Question: I want to display text with directwrite in a specified rectangle and with a specified font size, the text outside the rect should be cutted off.
By searching I found something about CreateTextLayout but it looked like it isn't possible to define the font size with it.

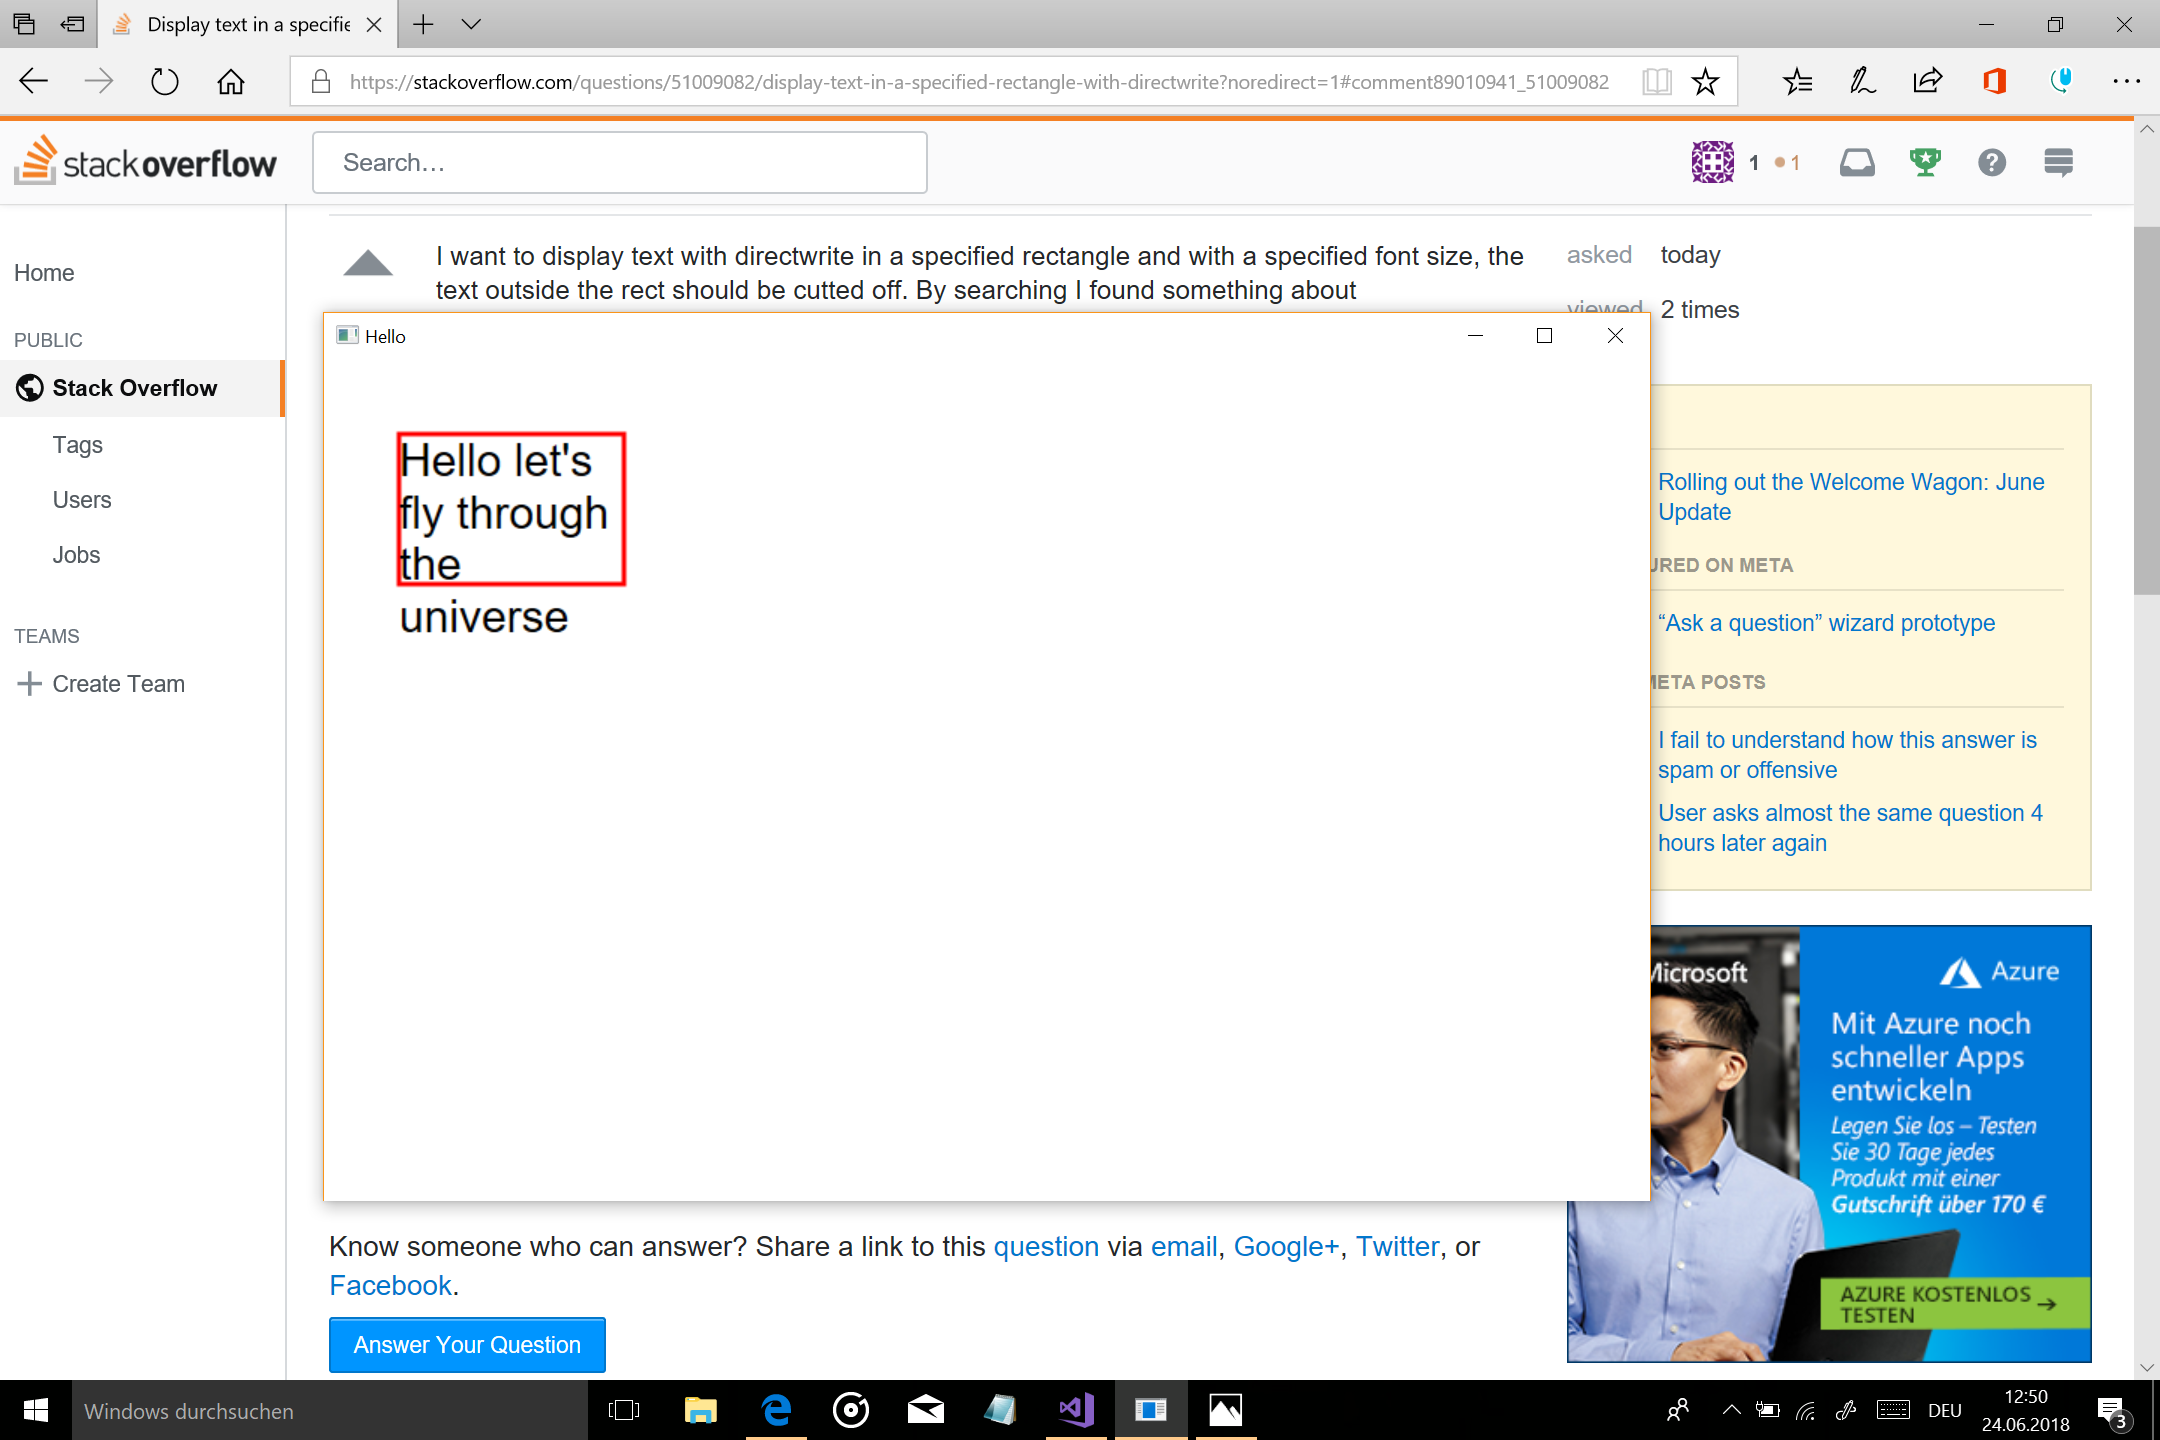
Answer: It's not something DirectWrite is responsible for, unless you're using 'IDWriteBitmapRenderTarget'. If you're using DrawText/DrawTextLayout from Direct2D you simply need to use 'D2D1_DRAW_TEXT_OPTIONS_CLIP' option. If you are using DirectWrite bitmap target, it's enough to set target size to layout size, or to blit layout size portion to your destination context.